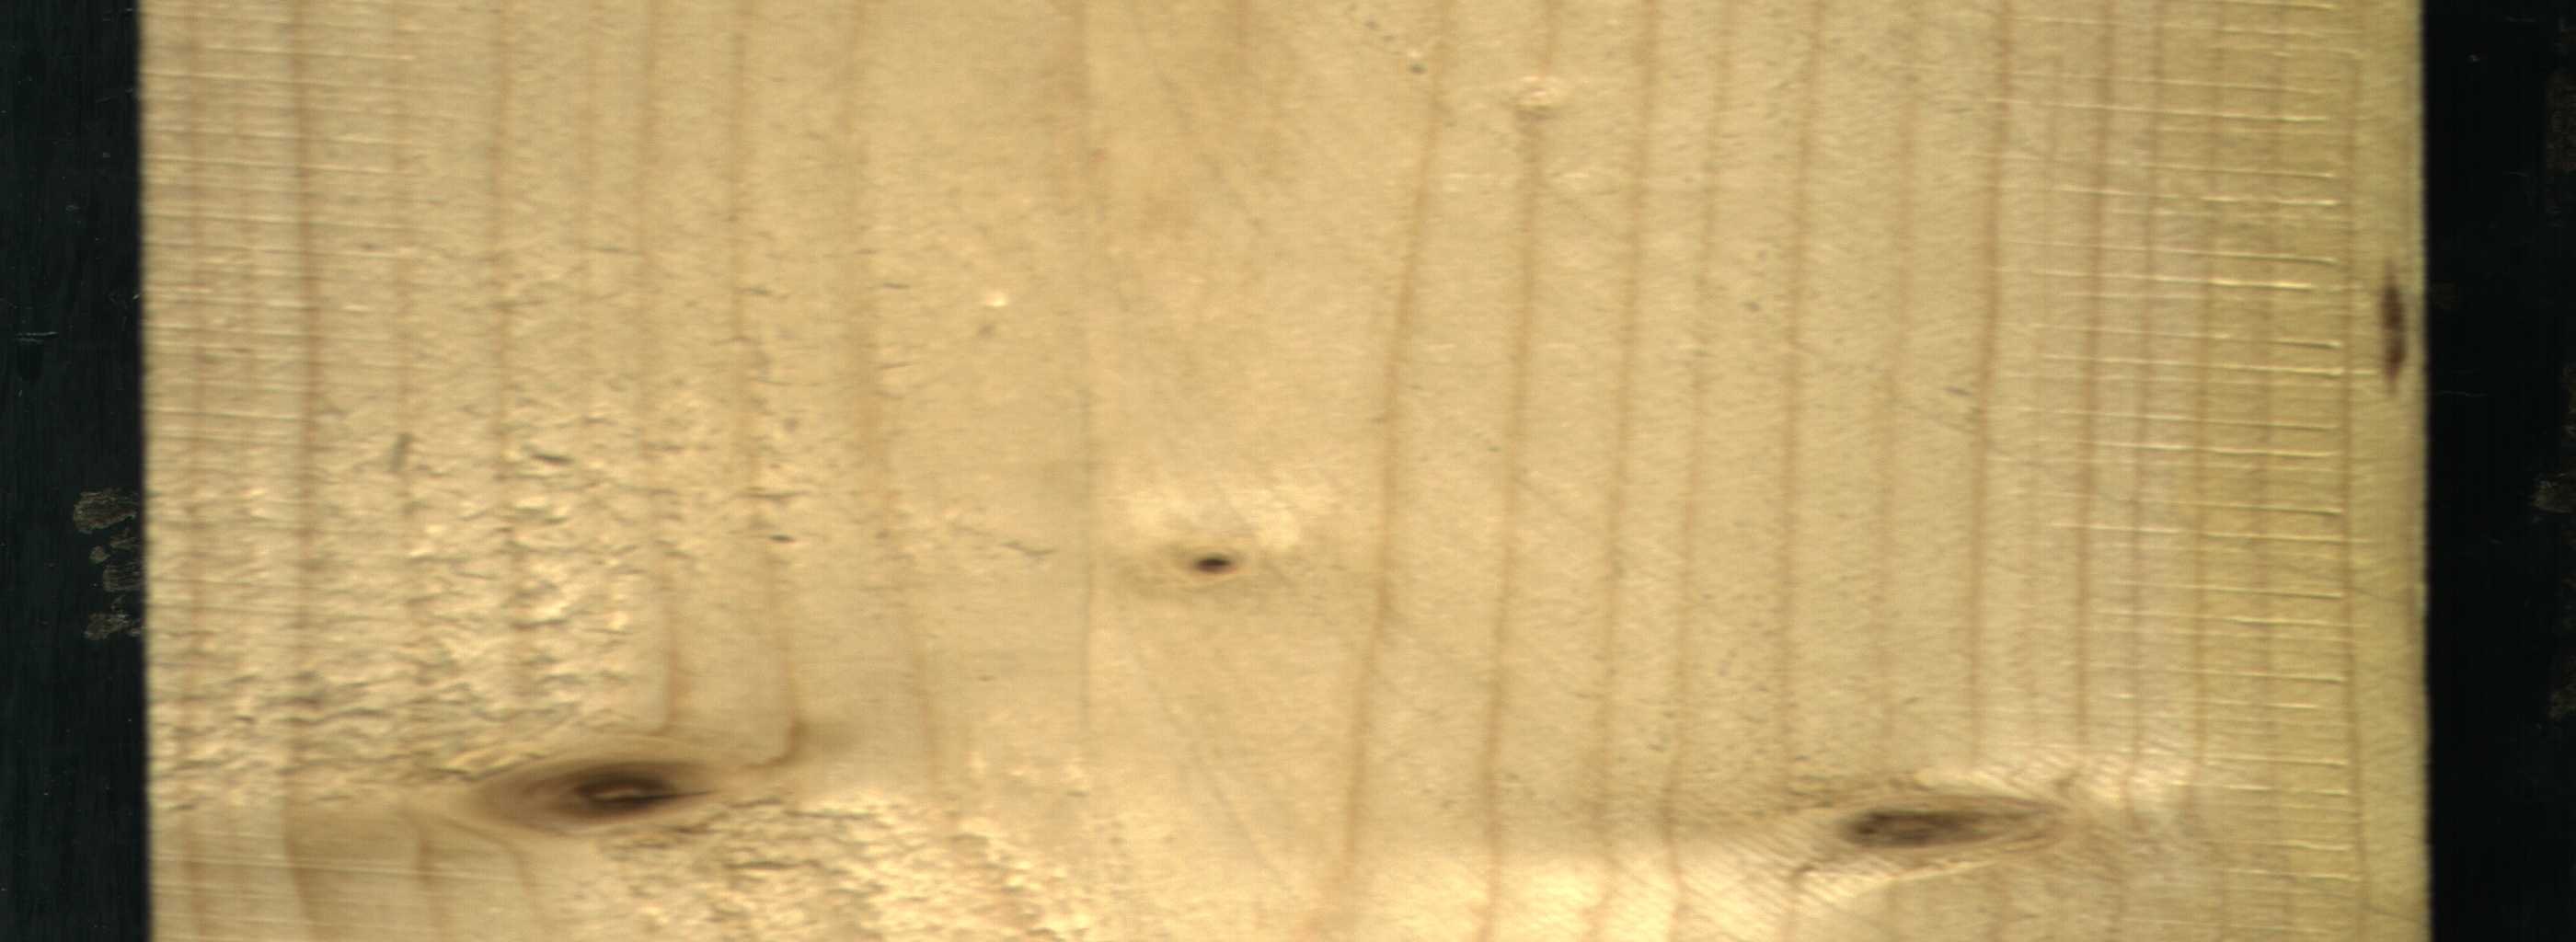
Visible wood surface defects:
resin
Dead_Knot
Live_Knot
Live_Knot